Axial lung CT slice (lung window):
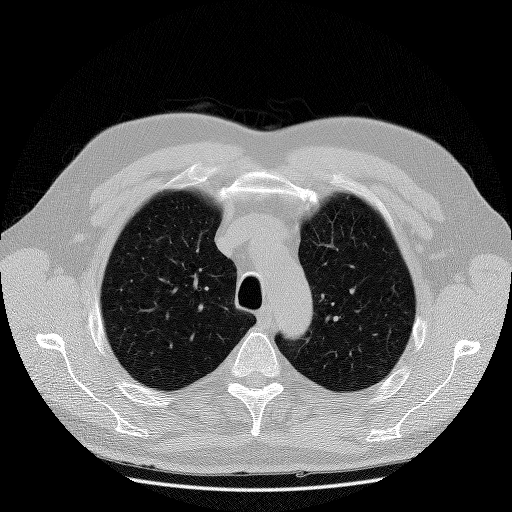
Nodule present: no